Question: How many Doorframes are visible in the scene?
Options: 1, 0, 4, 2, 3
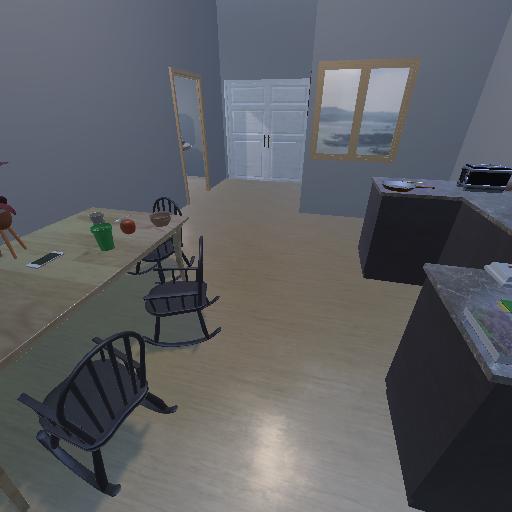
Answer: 1